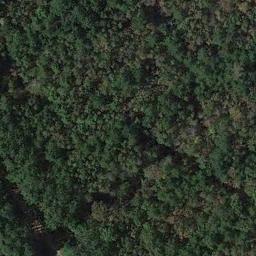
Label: forest